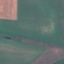
Label: AnnualCrop